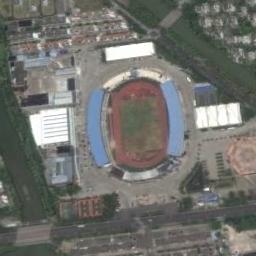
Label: stadium